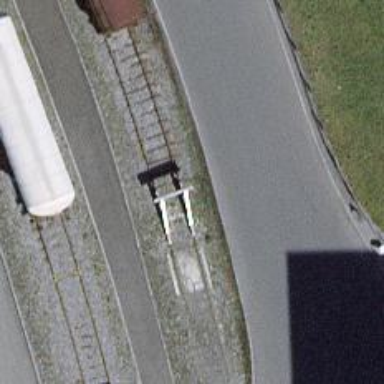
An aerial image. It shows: Railway buffer stop.